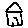
Label: house